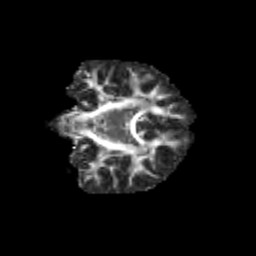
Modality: FA
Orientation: coronal
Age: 12
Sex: female
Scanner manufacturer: siemens
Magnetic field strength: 3 T
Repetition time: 3.8 s
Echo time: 0.07 s